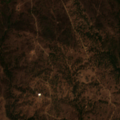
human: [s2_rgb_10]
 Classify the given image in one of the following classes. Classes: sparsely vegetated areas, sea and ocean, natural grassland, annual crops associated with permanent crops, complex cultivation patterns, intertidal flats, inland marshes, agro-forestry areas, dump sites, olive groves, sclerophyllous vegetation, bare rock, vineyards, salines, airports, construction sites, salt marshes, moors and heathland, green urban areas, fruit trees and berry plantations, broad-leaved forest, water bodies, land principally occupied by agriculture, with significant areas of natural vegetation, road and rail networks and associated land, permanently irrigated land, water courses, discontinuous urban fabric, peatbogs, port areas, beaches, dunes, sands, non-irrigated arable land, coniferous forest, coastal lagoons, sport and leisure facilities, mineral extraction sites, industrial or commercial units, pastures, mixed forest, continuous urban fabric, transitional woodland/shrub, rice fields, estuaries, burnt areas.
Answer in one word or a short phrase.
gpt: agro-forestry areas, broad-leaved forest, transitional woodland/shrub